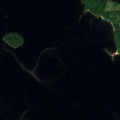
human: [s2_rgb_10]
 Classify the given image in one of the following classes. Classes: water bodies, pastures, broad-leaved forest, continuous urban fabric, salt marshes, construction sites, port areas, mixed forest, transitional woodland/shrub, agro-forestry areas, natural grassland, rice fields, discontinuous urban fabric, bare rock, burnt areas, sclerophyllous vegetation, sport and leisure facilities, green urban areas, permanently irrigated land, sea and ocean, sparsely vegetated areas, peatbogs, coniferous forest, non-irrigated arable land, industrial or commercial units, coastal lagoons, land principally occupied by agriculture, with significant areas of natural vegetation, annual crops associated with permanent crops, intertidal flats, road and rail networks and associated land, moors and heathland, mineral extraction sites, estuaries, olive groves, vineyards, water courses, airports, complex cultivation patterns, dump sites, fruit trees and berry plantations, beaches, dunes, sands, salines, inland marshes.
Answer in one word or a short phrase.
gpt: mixed forest, water bodies